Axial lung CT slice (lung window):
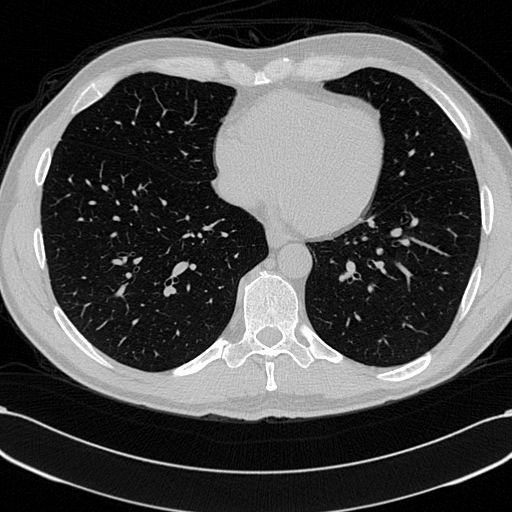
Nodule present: no